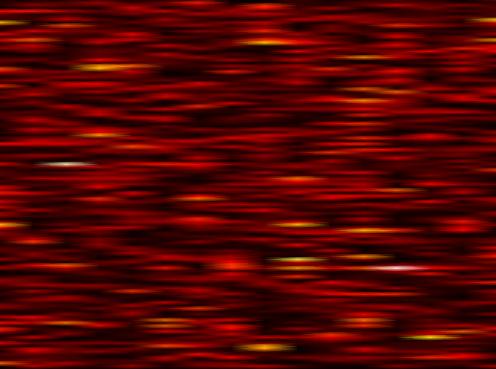
Label: FBMC